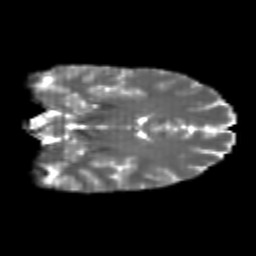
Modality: T2w
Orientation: coronal
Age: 23
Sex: female
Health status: healthy
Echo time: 0.074 s